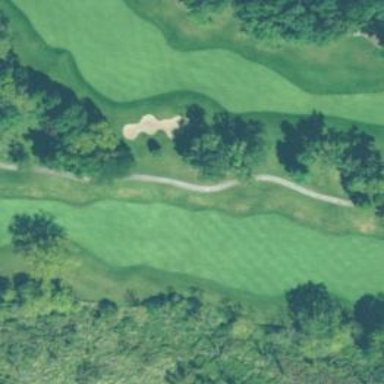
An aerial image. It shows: Grassy area designated as golf fairway.